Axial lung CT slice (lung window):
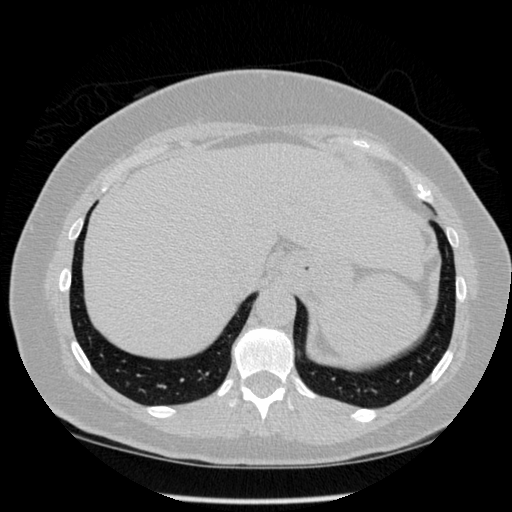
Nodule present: no